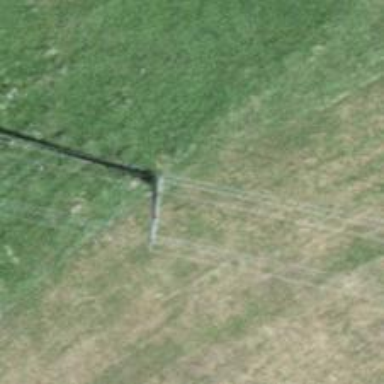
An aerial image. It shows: Power line is depicted.